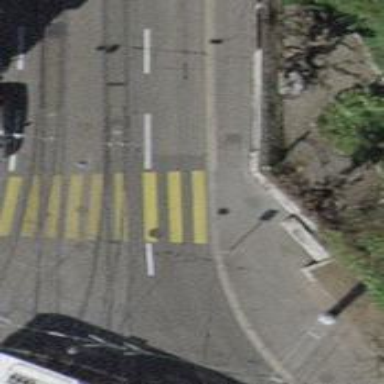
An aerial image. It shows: Kerb serving as barrier.